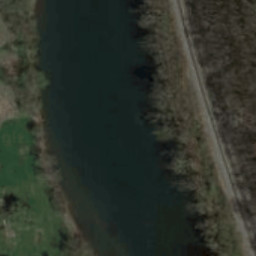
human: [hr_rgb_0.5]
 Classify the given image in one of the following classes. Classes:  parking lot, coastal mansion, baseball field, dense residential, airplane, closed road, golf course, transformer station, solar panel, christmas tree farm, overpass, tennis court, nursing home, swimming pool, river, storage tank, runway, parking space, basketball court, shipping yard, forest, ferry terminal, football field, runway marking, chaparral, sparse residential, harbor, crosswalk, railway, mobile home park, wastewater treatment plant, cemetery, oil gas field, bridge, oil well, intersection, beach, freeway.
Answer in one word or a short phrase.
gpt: river